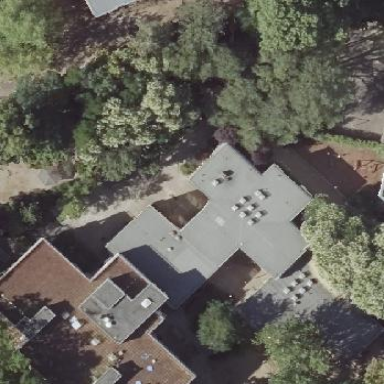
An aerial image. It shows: Kindergarten.